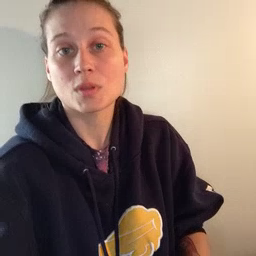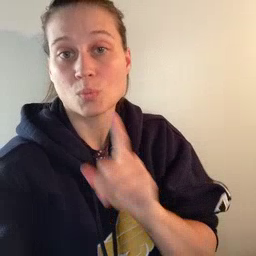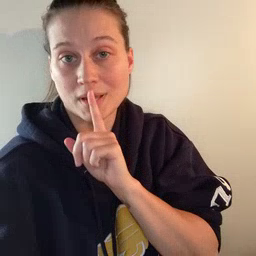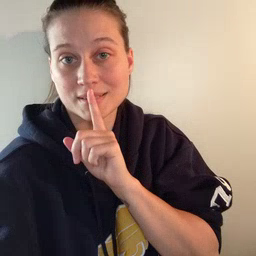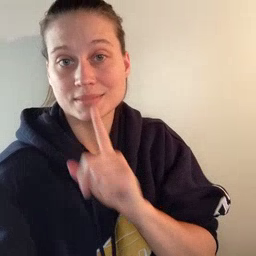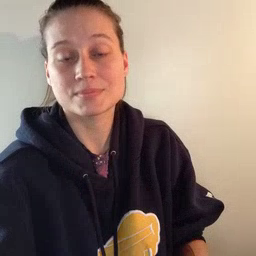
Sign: quiet